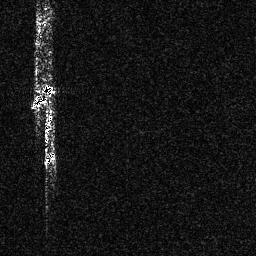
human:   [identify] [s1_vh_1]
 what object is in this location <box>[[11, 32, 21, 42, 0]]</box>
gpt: <ref>1 medium ship at the left</ref>